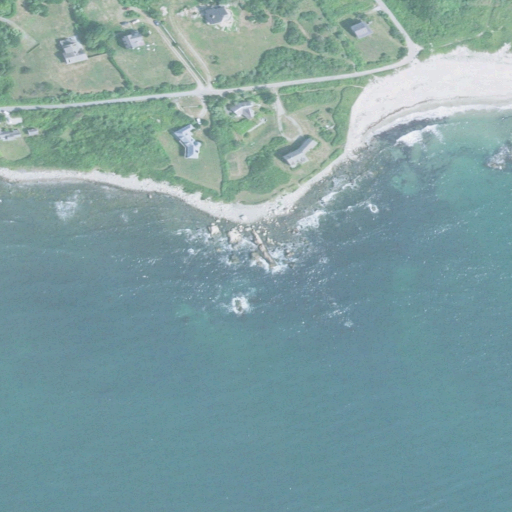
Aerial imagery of cape in Rhode Island named Mill Point containing open water, grassland, barren land, low intensity development, herbaceous wetlands, open development, medium intensity development, mixed forest, and deciduous forest